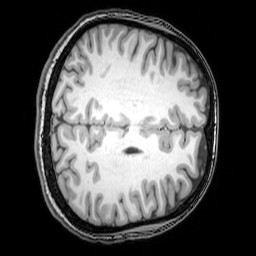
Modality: T1w
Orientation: axial
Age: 25
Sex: female
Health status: healthy
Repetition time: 0.081 s
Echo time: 0.037 s